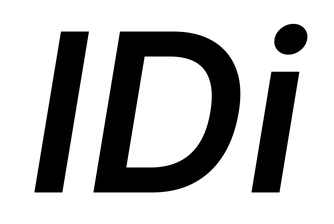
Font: Inter-Italic_SemiBold_Italic